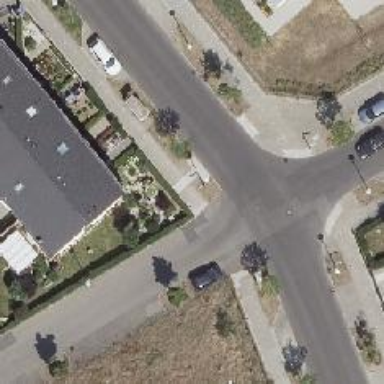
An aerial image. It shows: Unmarked crossing on the road.